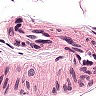
Metastatic tissue present: no